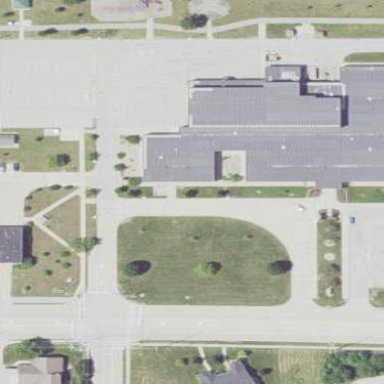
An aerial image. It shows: Elementary school.